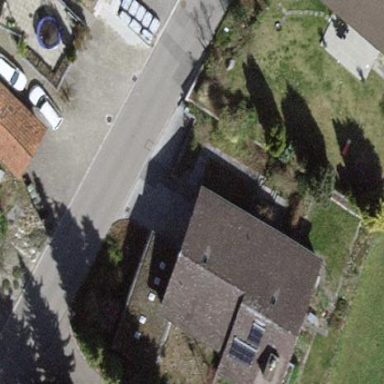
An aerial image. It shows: Building with tile roof.